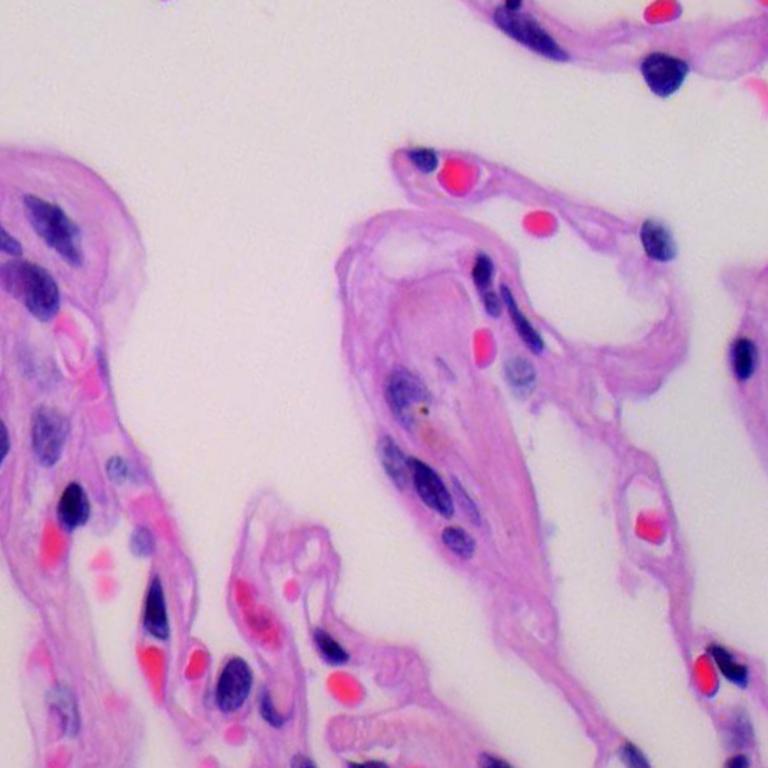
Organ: lung
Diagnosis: benign